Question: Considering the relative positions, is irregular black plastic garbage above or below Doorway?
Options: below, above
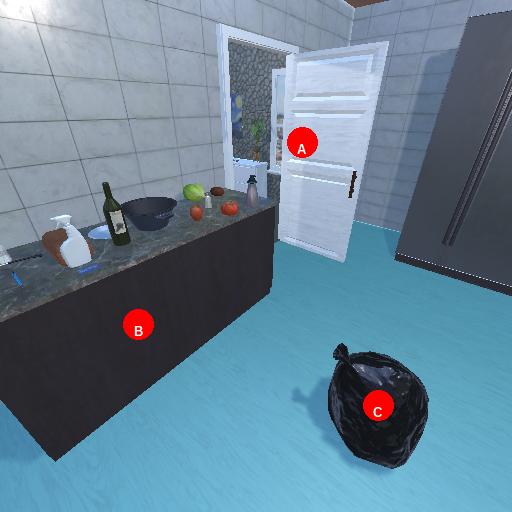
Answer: below